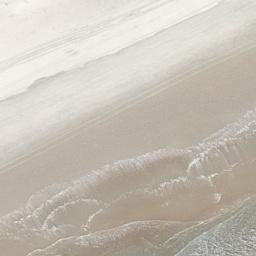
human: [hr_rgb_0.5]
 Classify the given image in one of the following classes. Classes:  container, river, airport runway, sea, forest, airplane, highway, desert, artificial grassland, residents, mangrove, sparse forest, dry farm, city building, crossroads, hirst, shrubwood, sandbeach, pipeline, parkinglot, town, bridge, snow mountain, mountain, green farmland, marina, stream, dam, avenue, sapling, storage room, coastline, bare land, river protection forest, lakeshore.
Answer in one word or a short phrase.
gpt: sandbeach